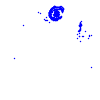
Particle: electron